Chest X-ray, PA view. Patient: 33 years old, sex M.
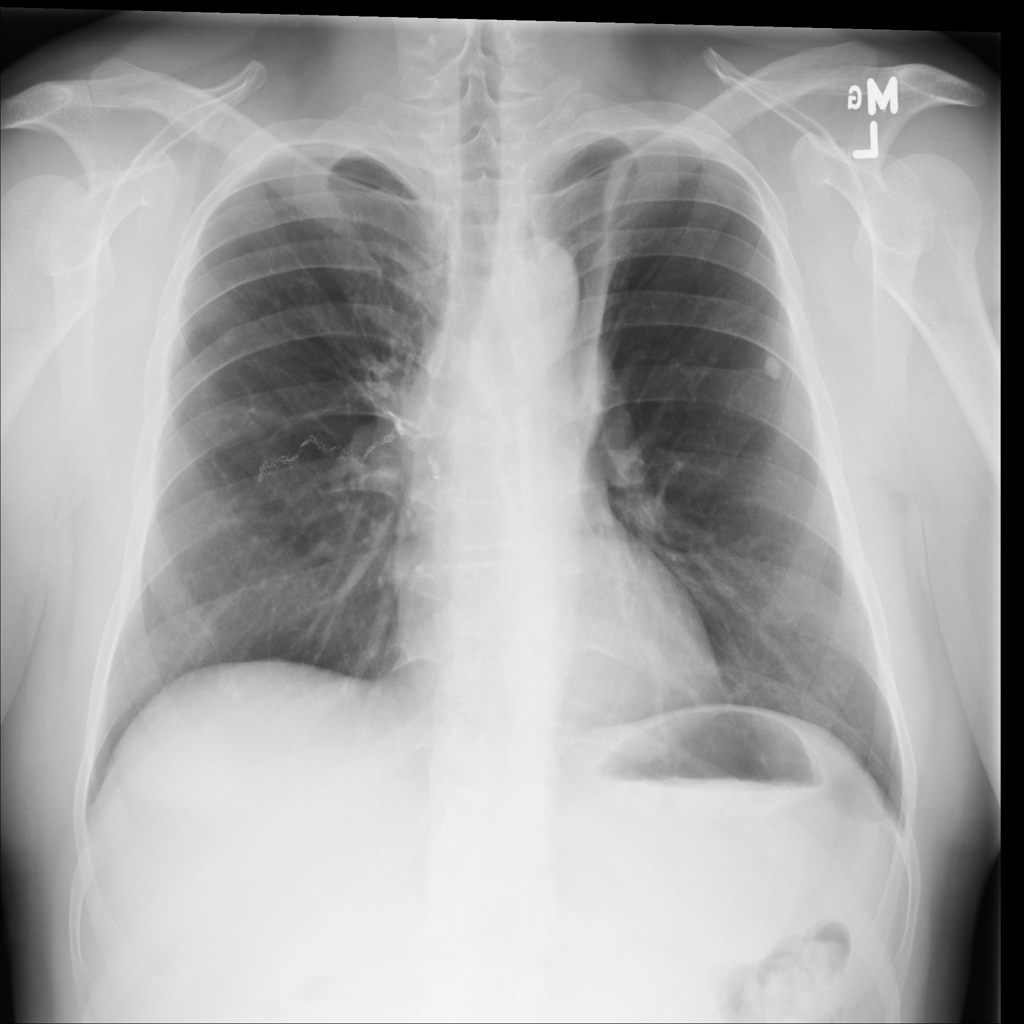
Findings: Atelectasis